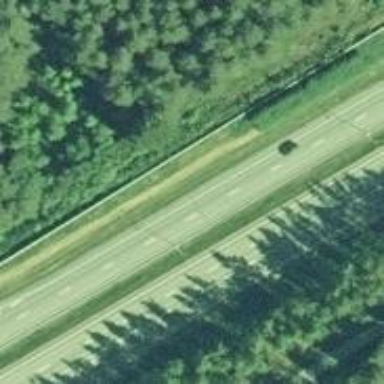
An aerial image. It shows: Trunk highway.